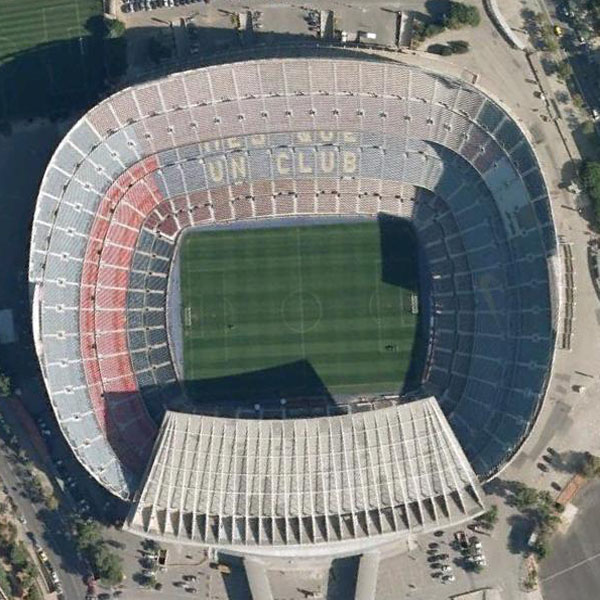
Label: footballField